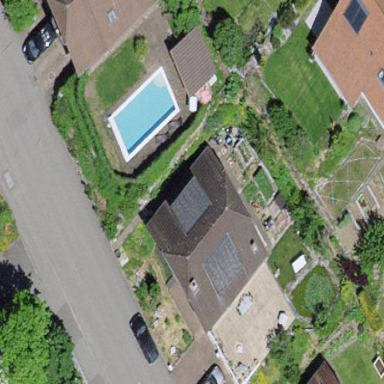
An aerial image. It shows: Detached building with half-hipped roof shape.